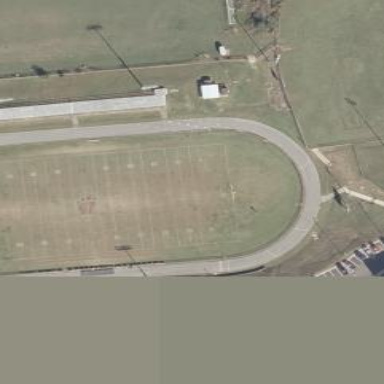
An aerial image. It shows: American football pitch.